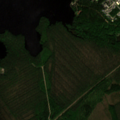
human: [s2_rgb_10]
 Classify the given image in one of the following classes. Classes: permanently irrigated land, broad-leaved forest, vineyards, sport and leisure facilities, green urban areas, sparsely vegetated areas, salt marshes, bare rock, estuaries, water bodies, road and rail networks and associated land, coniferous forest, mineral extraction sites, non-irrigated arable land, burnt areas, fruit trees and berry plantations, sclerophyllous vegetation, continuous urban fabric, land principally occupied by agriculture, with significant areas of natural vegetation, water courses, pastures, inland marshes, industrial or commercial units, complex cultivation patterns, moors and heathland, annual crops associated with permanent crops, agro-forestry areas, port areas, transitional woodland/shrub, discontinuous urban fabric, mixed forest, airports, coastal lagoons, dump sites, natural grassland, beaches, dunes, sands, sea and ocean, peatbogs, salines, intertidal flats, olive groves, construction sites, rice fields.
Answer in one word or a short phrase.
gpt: discontinuous urban fabric, coniferous forest, mixed forest, water bodies